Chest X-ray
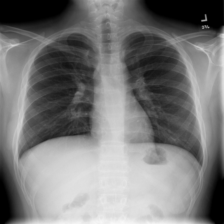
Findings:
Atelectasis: negative
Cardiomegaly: negative
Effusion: negative
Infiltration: negative
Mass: negative
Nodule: negative
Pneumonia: negative
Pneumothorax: negative
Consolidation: negative
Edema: negative
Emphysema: negative
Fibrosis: negative
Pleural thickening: negative
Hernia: negative